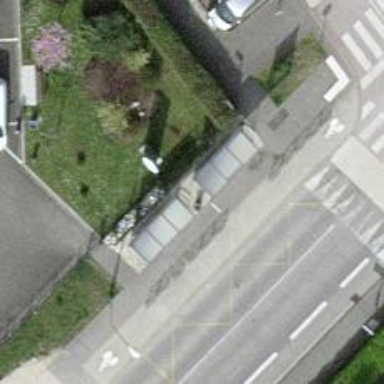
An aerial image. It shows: Public transport shelter.